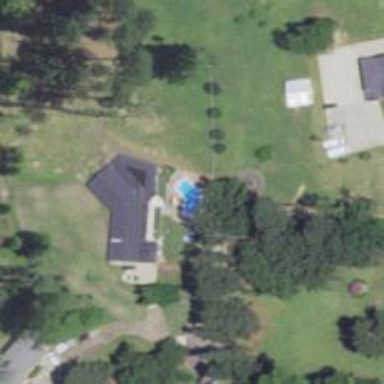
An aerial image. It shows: Swimming pool located in leisure land.